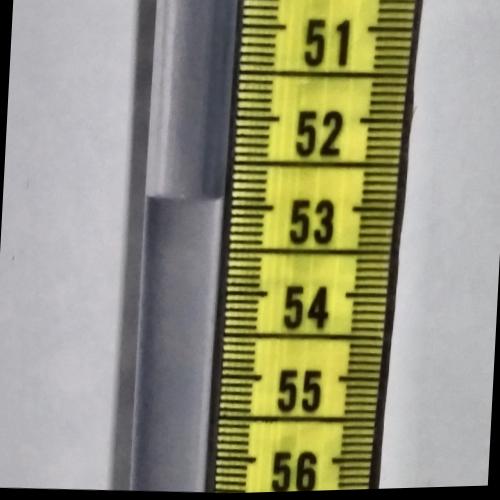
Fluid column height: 52.9 cm